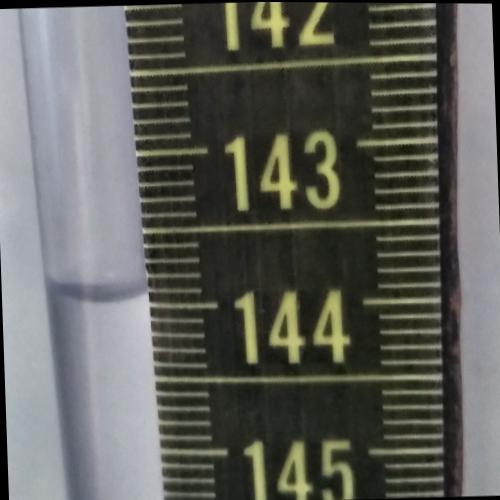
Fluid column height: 143.9 cm